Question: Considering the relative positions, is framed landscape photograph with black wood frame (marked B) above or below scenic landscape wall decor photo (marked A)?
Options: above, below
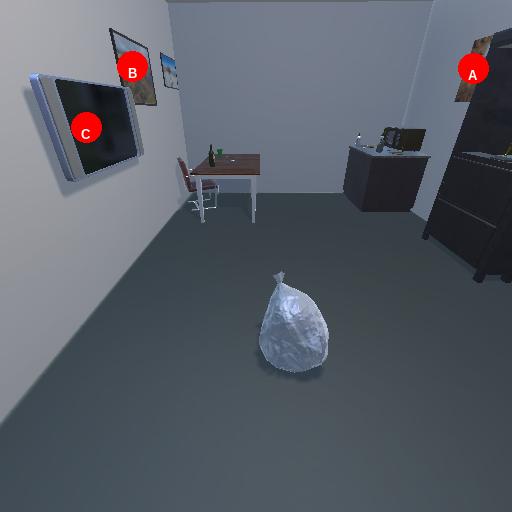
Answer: above